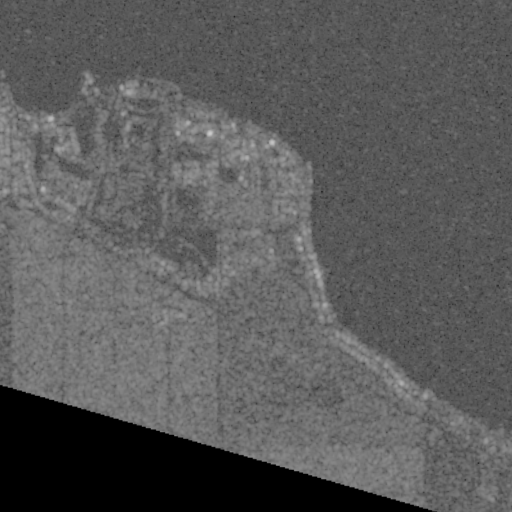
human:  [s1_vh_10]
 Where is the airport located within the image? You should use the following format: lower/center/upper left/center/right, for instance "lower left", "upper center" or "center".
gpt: The airport is located in the lower left of the image.
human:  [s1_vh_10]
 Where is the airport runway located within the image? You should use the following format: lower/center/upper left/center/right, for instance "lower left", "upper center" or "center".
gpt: The airport runway is located in the lower left of the image.
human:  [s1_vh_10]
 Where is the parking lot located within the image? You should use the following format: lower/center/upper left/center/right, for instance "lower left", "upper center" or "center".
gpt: The parking lot is located in the upper left of the image.
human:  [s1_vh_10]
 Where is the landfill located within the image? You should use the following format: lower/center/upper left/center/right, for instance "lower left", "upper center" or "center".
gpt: There is no landfill in the image.

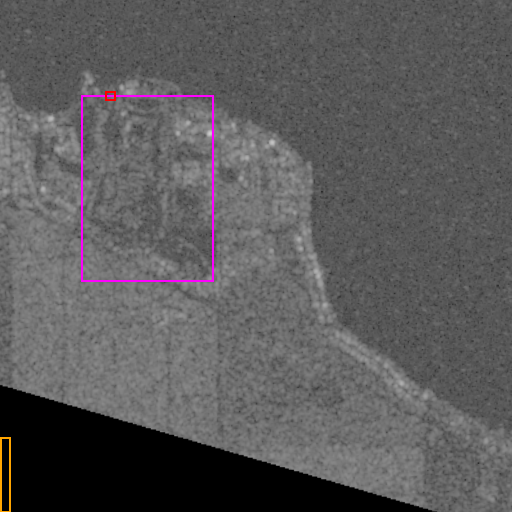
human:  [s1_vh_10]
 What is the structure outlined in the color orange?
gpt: The structure outlined in orange is an airport.
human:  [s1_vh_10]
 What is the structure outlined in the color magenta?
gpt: The structure outlined in magenta is a park.
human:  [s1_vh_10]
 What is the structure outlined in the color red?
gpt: The structure outlined in red is a parking lot.
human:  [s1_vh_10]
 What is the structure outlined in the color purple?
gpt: There is no purple outline.